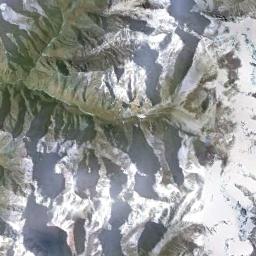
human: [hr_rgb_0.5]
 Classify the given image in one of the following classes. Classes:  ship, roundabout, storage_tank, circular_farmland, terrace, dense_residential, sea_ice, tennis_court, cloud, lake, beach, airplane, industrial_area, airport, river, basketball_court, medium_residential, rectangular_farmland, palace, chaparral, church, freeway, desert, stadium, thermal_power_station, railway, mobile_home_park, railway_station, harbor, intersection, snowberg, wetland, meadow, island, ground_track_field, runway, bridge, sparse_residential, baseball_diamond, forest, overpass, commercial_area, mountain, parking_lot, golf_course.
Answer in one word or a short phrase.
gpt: snowberg